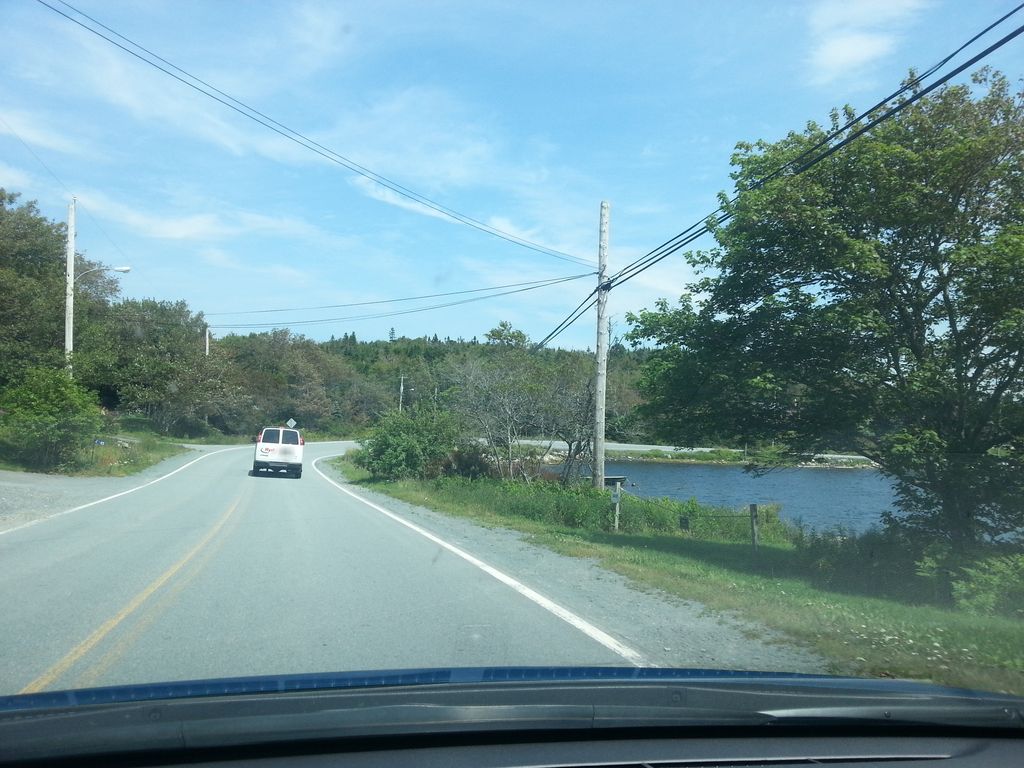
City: halifax